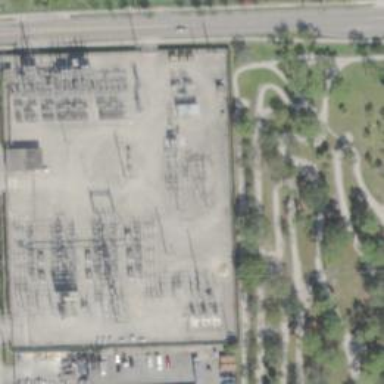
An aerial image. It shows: Switch used for power control.